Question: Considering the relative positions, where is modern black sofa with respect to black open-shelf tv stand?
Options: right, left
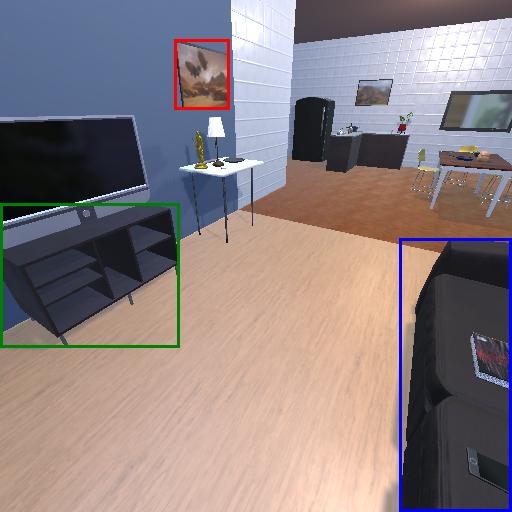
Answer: right